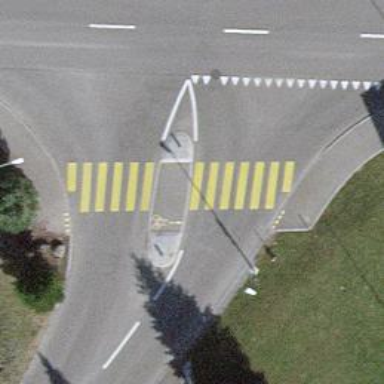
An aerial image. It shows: Marked zebra crossing with island and markings.